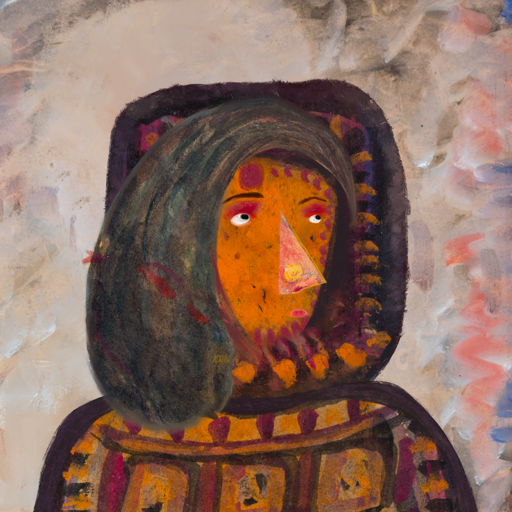
Background: Roy_Bahadur, Head And Neck Side: Doll_w_Hair, Face Side: Irani, Bust: Doll, Hair Side: Gypsy_Mother, Head Accessory: Blank, Second Necklace: Blank, Necklace: Blank, Baby: Blank